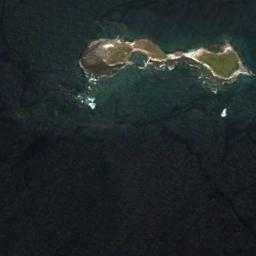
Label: island